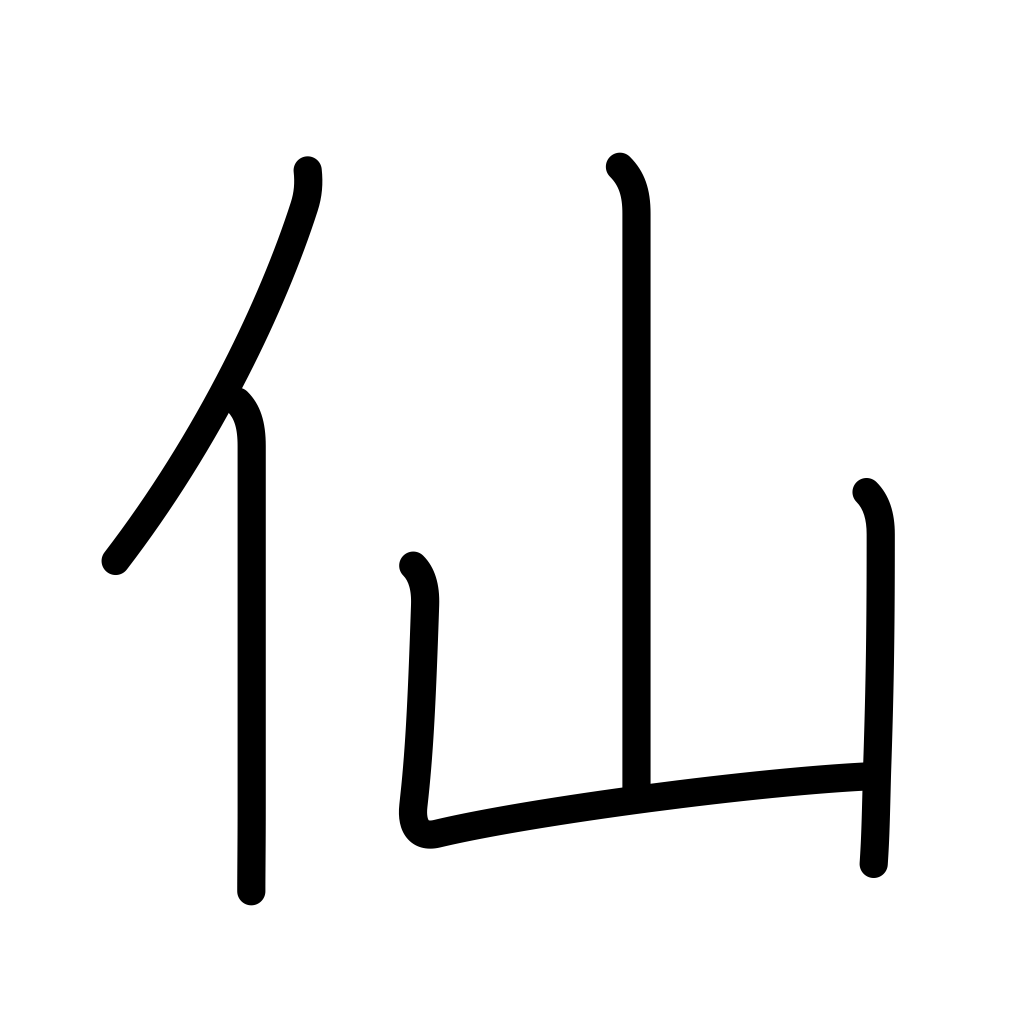
Meaning: hermit, wizard, cent